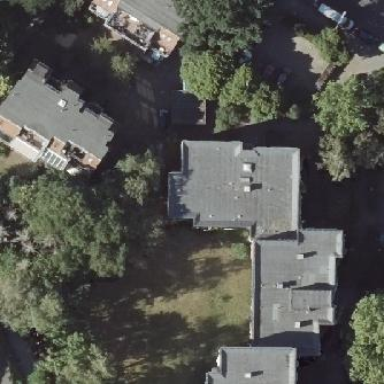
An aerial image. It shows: Apartment building with flat roof.